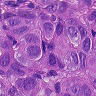
Metastatic tissue present: yes